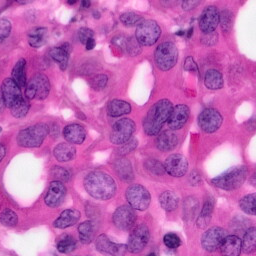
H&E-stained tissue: Pancreatic